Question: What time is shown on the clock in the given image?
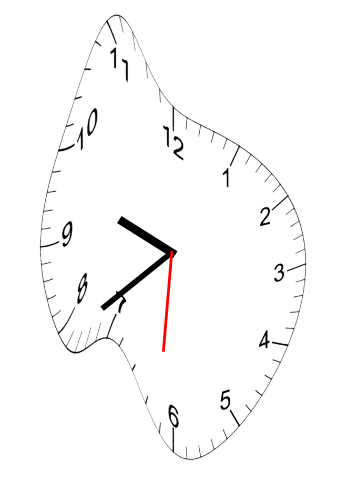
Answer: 09:38:31